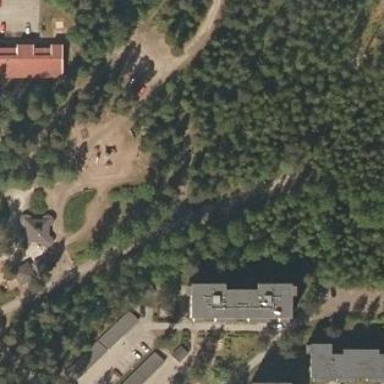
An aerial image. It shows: Park.